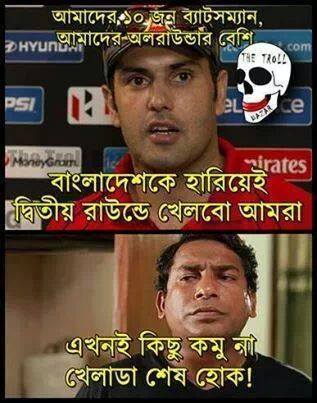
Caption: আমাদের ১০ জন ব্যাটসম্যান আমাদের অলরাউন্ডার বেশি বাংলাদেশকে হারিয়ে দ্বিতীয় রাউন্ডে খেলবো আমরা এখনই কিছু কমু না খেলাডা শেষ হোক!
Label: non-hate